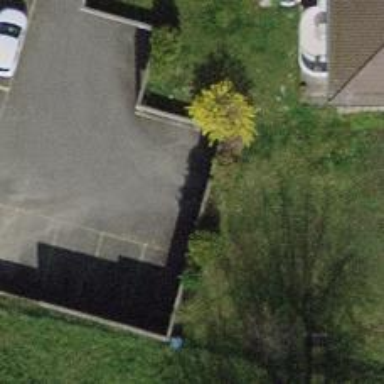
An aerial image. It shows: Asphalt surface leading to parking entrance.